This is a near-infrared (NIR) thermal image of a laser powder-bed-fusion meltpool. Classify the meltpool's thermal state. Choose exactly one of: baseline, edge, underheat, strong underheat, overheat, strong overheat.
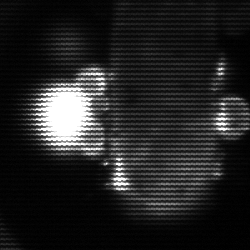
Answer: strong underheat